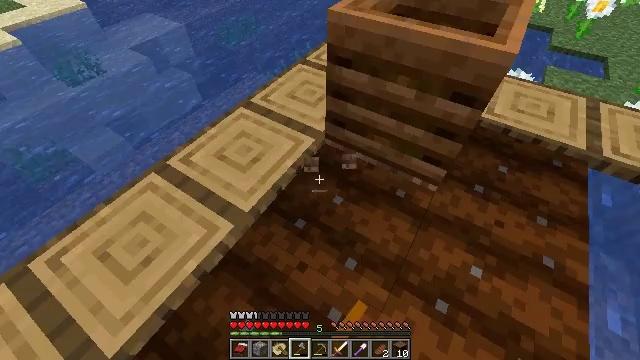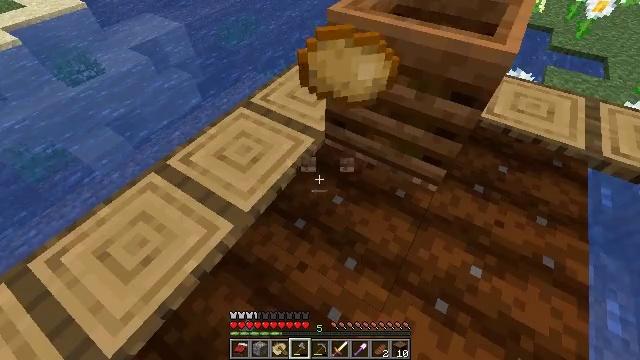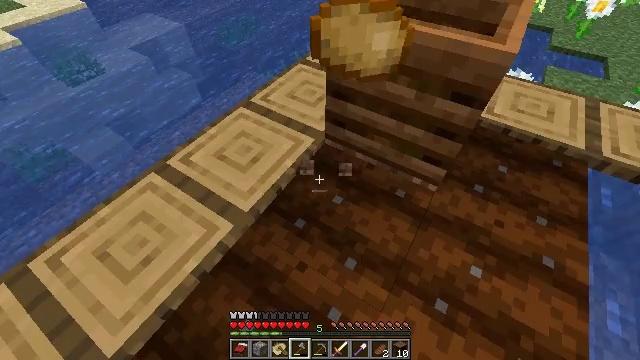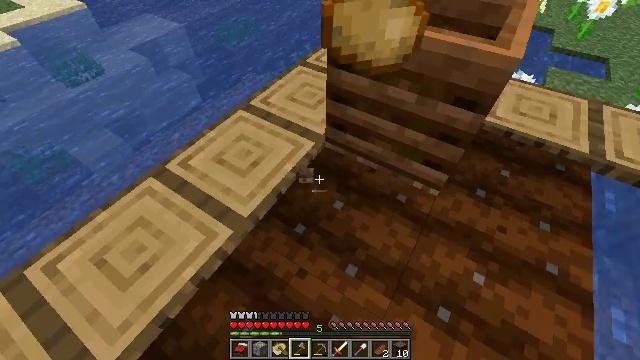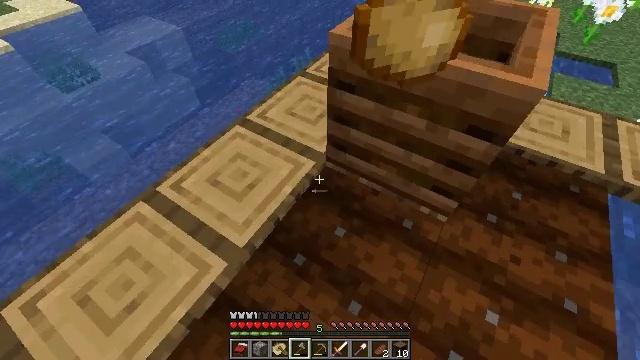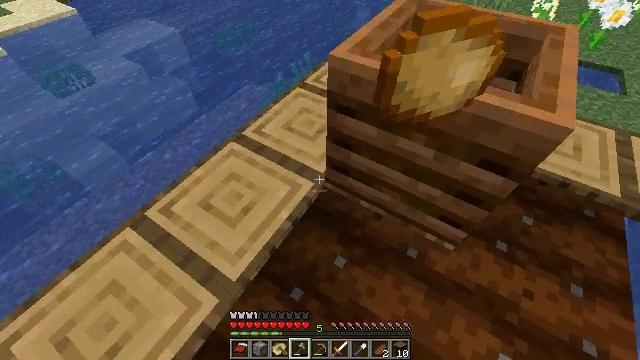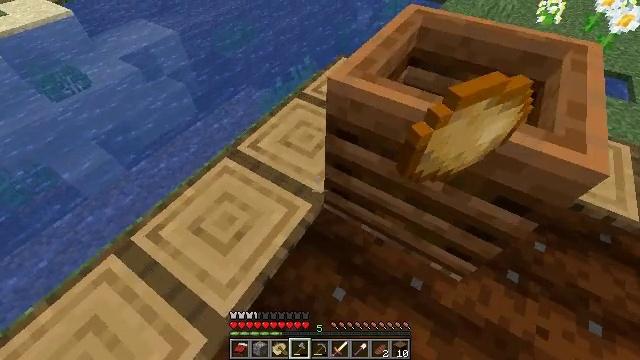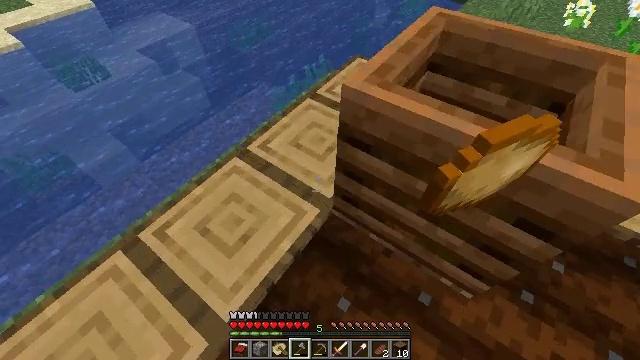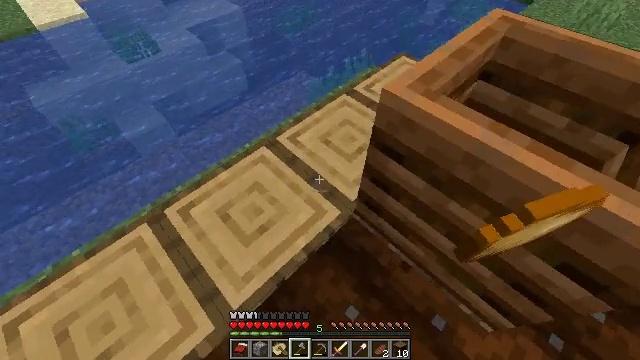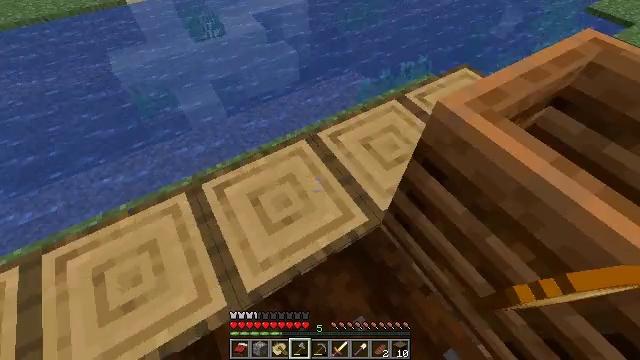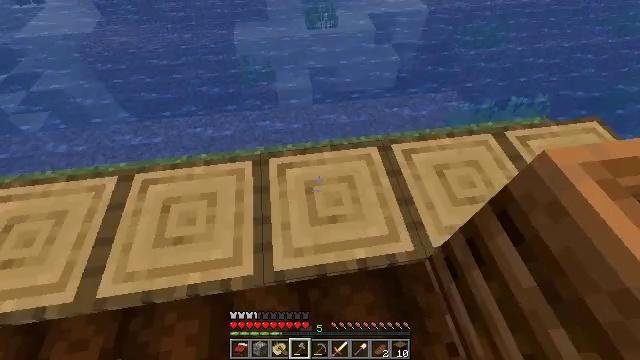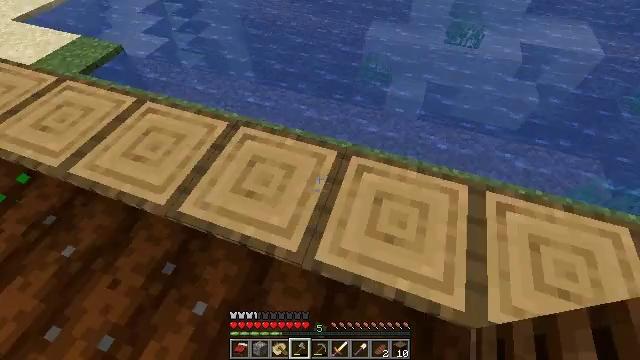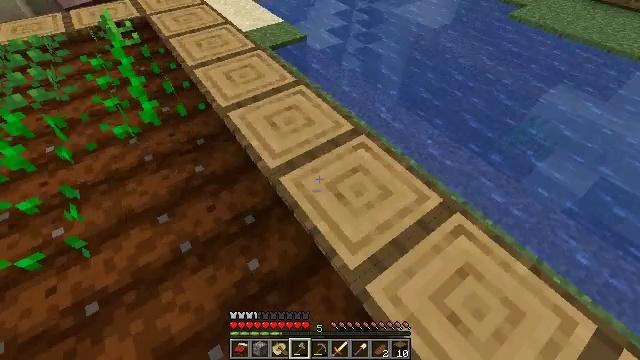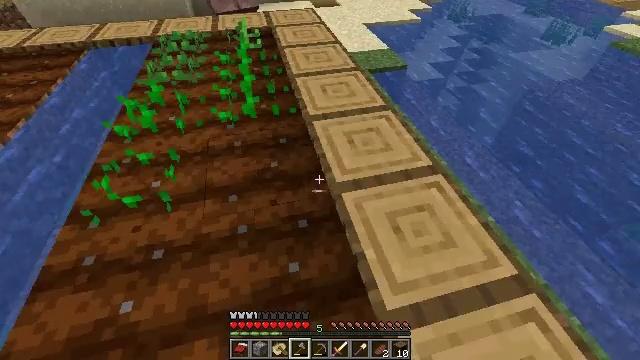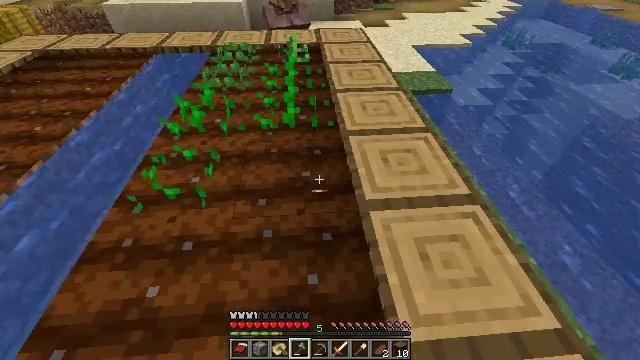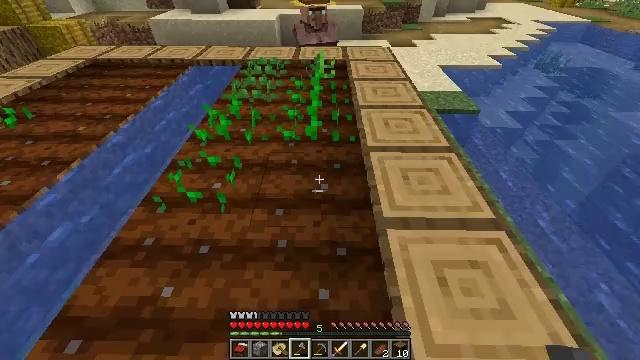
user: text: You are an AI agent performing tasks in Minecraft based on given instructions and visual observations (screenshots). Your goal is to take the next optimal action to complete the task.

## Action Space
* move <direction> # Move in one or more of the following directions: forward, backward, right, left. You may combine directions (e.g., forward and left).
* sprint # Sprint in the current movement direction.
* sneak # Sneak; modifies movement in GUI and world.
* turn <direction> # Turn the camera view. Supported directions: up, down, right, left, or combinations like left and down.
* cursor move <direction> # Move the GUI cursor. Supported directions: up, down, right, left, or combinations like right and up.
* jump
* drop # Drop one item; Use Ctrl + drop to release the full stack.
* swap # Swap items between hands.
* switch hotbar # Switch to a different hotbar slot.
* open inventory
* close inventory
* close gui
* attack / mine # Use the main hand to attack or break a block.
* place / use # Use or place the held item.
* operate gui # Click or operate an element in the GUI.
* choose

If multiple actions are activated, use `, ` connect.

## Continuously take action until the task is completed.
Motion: motion action
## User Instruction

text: Collect carrots by breaking the crop.
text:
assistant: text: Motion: no_op
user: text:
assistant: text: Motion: no_op
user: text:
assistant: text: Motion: move forward
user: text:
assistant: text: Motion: move forward
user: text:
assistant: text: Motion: move forward
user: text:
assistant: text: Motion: move forward
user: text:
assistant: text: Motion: turn left
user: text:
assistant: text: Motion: turn left and down
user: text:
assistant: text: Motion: turn left
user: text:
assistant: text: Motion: turn left
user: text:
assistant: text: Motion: turn left
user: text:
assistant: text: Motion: turn left and up
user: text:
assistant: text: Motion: turn left and up
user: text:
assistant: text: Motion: turn left and up
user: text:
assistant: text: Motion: turn left and up
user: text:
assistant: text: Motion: turn left and up
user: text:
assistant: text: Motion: turn up
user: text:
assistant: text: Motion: no_op
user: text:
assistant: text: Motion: move forward
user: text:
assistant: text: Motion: move forward
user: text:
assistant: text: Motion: move forward
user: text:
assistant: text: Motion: move forward
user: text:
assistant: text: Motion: move forward
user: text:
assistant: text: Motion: no_op
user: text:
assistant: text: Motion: no_op
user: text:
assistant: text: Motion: no_op
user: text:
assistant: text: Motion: move forward, turn left
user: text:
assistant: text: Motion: move forward, turn left
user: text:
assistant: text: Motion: move forward, turn left
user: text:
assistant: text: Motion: move forward, turn left